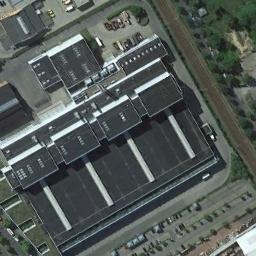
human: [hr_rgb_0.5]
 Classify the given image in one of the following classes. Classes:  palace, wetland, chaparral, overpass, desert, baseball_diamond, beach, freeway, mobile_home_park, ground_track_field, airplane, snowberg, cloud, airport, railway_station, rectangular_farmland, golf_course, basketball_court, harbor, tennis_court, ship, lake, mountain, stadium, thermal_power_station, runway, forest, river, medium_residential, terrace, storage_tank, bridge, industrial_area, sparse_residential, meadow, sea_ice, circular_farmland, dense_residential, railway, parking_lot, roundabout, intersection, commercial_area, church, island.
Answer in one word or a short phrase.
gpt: industrial_area